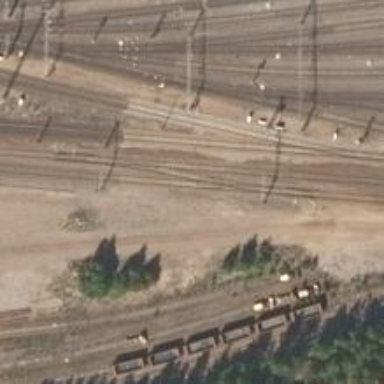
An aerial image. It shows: Railway with continuous electrified contact lines.